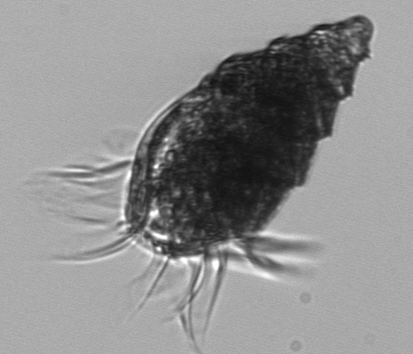
Label: Laboea_strobila